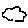
Label: cloud